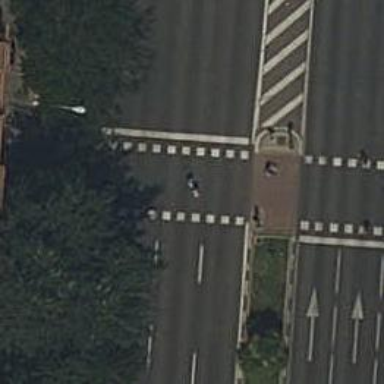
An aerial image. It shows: Zebra crossing with traffic signals. The crossing is marked by traffic lights.